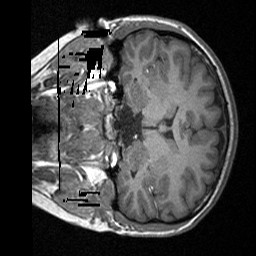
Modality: T1w
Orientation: coronal
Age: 18
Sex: female
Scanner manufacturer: siemens
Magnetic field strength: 3 T
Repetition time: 1.64 s
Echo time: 0.00234 s